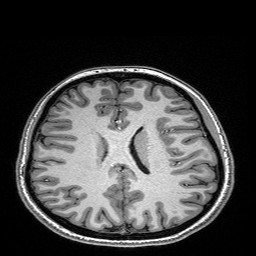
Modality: T1w
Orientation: coronal